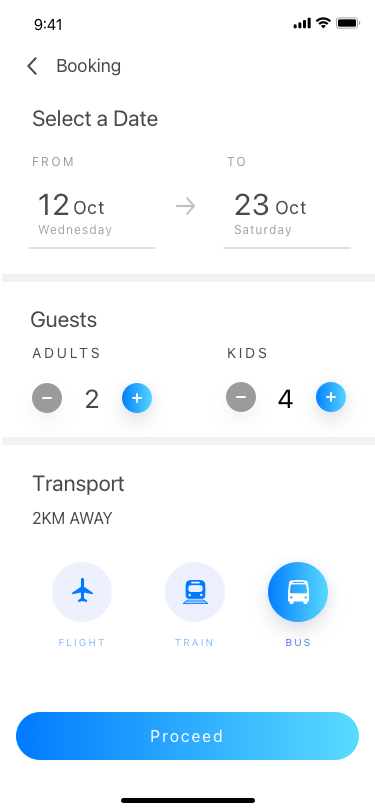
Text in this UI design:
bus
train
flight
2km away
Transport
4
kids
2
adults
Guests
Saturday
23
Oct
Wednesday
Oct
12
to
from
Select a Date